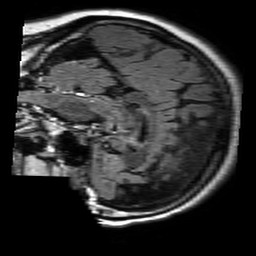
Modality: FLAIR
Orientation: sagittal
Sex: female
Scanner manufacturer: philips
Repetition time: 11 s
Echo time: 0.125 s